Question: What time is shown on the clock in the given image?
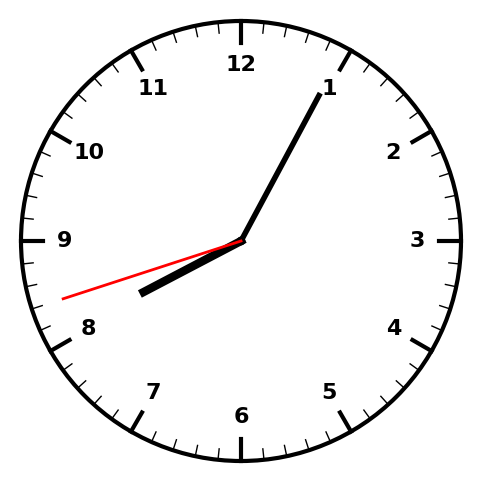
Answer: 08:04:42